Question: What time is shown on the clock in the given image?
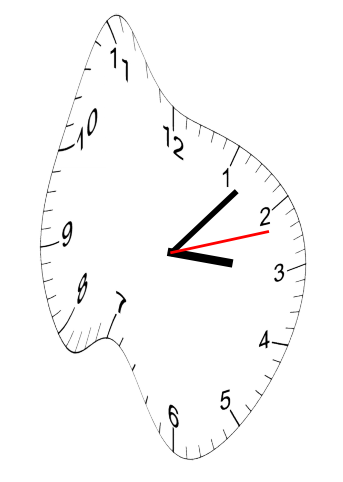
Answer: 03:07:12